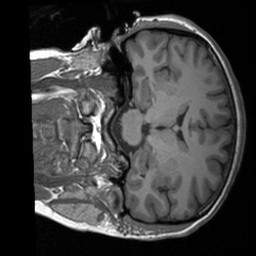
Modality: T1w
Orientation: coronal
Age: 22
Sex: female
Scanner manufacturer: siemens
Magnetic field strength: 3 T
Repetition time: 1.9 s
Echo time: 0.00226 s